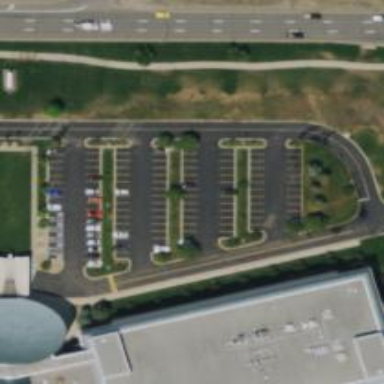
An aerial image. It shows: Parking space.